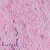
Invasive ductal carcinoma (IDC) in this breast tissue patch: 1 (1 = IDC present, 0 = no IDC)